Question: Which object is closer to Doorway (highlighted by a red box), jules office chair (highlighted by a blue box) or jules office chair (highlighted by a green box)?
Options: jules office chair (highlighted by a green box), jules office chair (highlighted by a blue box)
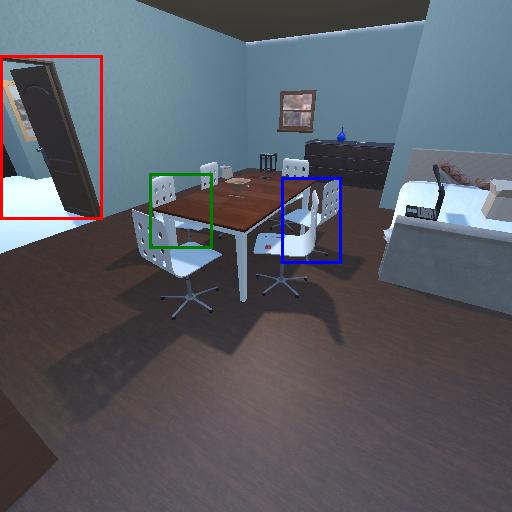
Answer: jules office chair (highlighted by a green box)